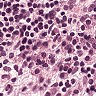
Metastatic tissue present: no